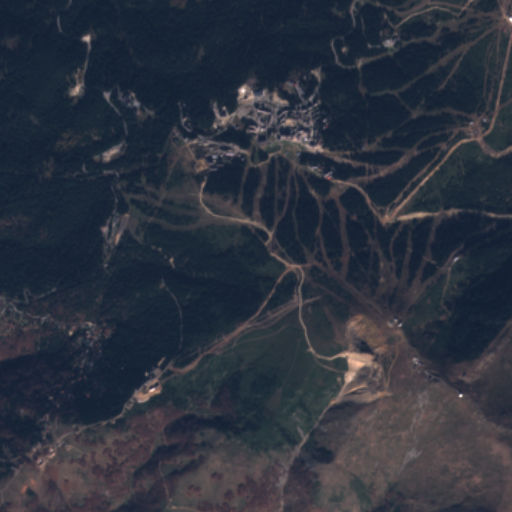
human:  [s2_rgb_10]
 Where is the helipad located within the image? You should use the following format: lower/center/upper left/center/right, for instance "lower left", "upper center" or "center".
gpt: The helipad is located in the upper center of the image.
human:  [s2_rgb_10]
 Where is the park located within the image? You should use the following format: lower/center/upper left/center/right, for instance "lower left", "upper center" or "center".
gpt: The park is located in the upper left of the image.
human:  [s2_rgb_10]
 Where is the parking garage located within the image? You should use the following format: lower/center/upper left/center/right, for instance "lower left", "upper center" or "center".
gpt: The parking garage is located in the upper center of the image.
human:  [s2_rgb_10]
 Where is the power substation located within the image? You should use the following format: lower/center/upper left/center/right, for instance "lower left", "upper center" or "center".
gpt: The power substation is located in the lower right of the image.
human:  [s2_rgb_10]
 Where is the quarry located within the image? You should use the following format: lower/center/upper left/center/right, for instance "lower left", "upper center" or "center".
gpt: The quarry is located in the lower right of the image.
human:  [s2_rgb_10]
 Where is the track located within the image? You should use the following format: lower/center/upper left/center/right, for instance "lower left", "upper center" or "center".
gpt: There is no track in the image.